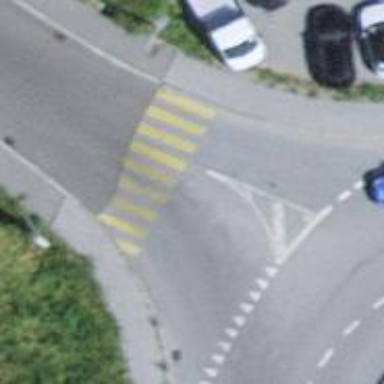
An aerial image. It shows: Zebra crossing on the road.